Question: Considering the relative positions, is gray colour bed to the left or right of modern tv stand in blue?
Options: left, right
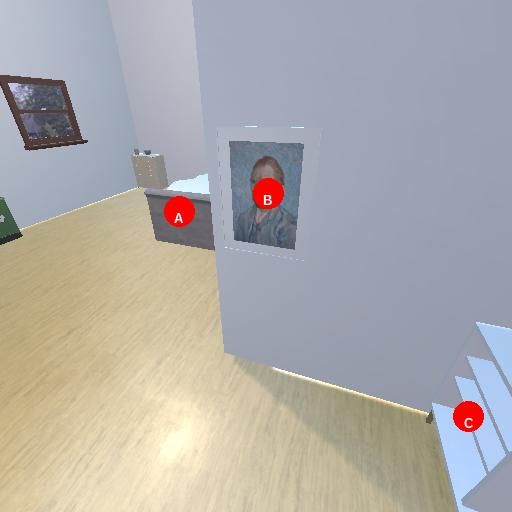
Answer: left